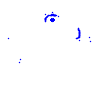
Particle: electron